Question: I am using STS for grails development and i don't know what I did, (most probably dragged a folder somewhere by mistake) but now I can't see my services in the perspective. They do exists under grails-app/services but I guess something is not pointing there anymore?
and yes I tried restarting STS, reloading the project to STS.
Any idea on how I can fix this?
You are right here is the perspective view with no services shown.

Thanks a lot,
Bilsay
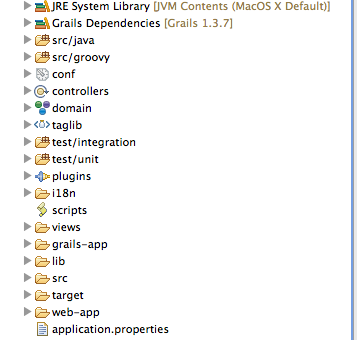
Answer: I have not seen this problem before. If the answer above does not help, I would recommend the following;
1. Open the error log. Do you see any relevant errors? If so, then please add them to your question.
2. Try creating a new grails project. Do you see the service folder there?
3. Try creating a new workspace in a new location. Import the grails project. Do you now see the service class?
4. If all else fails, I'd recommend raising a bug report on http://issuetracker.springsource.com/browse/STS Try to attach a failing project.
---
EDIT
I was able to reproduce something similar to your problem. I think what happened is that your service folder was somehow removed from the Eclipse classpath. You can go to the package explorer. Find the grails-app/services folder. Right-click -> Build path -> Add to build path. Then, it should appear in the project explorer.